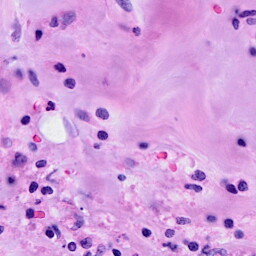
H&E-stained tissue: Breast